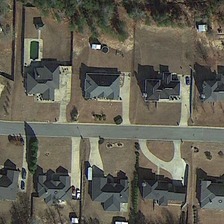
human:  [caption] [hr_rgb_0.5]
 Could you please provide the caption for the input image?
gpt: two rows of gray black buildings and some green trees are in two sides of a road in a medium residential area .

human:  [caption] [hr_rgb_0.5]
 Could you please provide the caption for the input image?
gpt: two rows of gray black buildings and some green trees are in two sides of a road in a medium residential area .

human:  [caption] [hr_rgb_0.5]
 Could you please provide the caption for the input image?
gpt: two rows of gray black buildings and some green trees are in two sides of a road in a medium residential area .

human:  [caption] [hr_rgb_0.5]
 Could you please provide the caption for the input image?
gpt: two rows of gray black buildings and some green trees are in two sides of a road in a medium residential area .

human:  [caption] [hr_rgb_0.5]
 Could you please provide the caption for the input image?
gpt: two rows of gray black buildings and some green trees are in two sides of a road in a medium residential area .